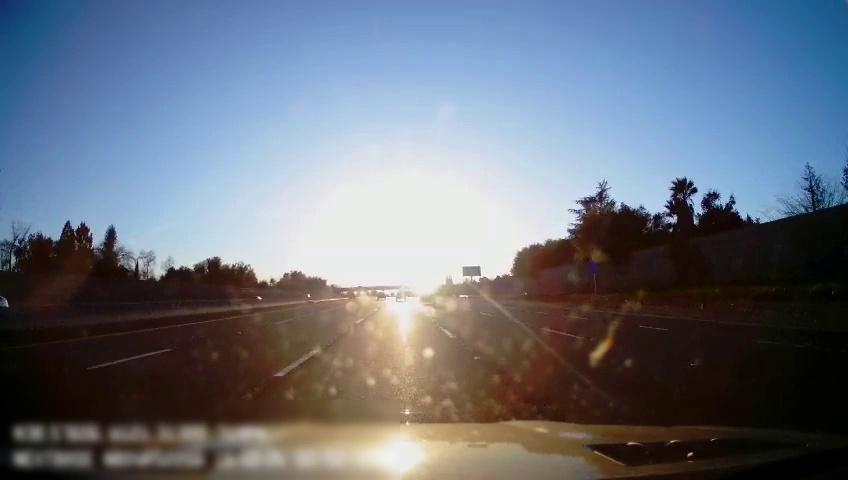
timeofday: Day
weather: Sunny
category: Drivable Space
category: Vehicles | Car
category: Vehicles | SUV
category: Vehicles | Car
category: Vehicles | SUV
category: Lanes | Alternate Lane
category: Lanes | Alternate Lane
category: Lanes | Current Lane
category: Lanes | Current Lane
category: Lanes | Alternate Lane
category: Lanes | Alternate Lane
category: Lanes | Alternate Lane
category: Traffic | Signs